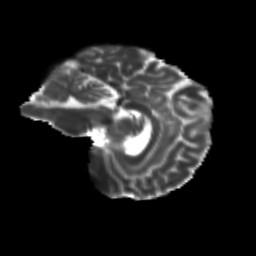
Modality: T2w
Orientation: sagittal
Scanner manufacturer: siemens
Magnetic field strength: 3 T
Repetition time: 9.2 s
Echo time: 0.084 s